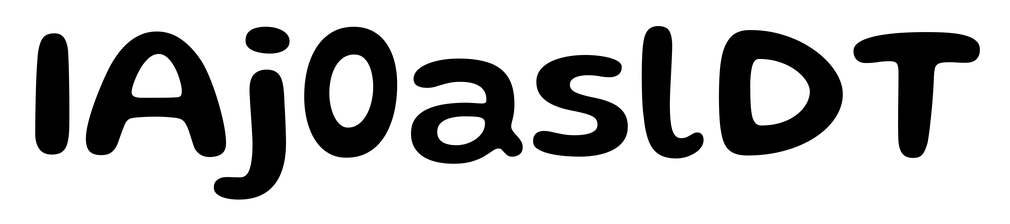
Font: Gluten_Medium